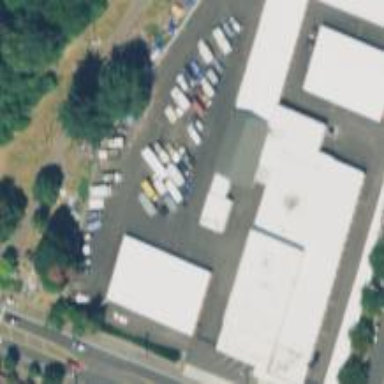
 known as Public Storage according to Wikipedia."